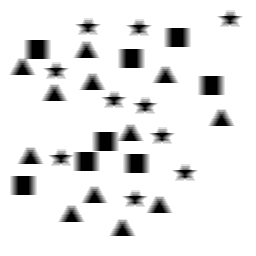
Squares: 8
Triangles: 12
Stars: 10
Total shapes: 30